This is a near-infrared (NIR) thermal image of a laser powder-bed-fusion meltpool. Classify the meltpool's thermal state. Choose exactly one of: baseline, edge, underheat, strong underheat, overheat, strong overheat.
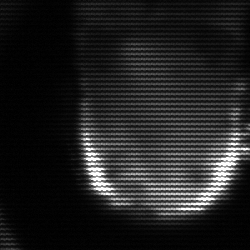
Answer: baseline